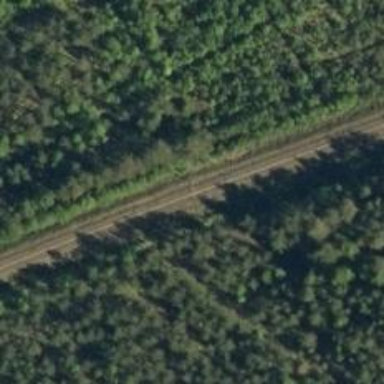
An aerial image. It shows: Railway track with continuous electrified contact line.